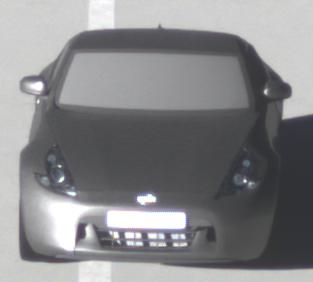
Make: Nissan
Model: 370Z Coupé
Detailed model: 370Z (Z34) Coupé
Model produced from: 2009/12
Model produced until: 2013/03
Doors: 3
Color: gray
Road condition: dry road
Daytime: morning or afternoon
Contrast: high contrast